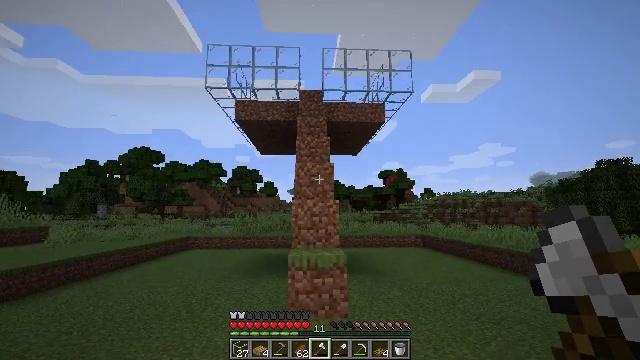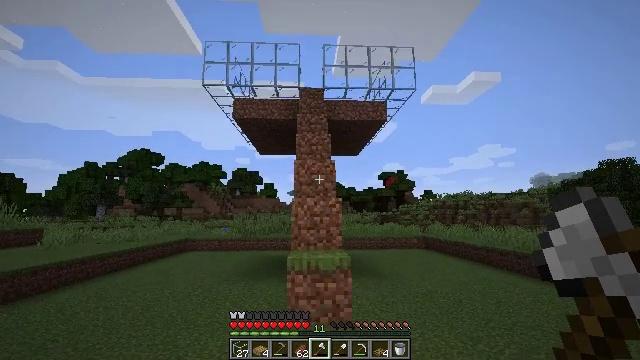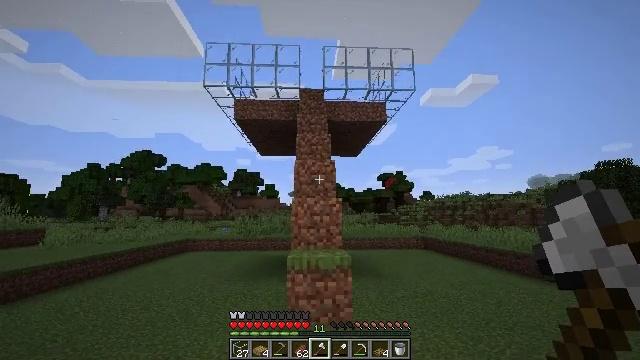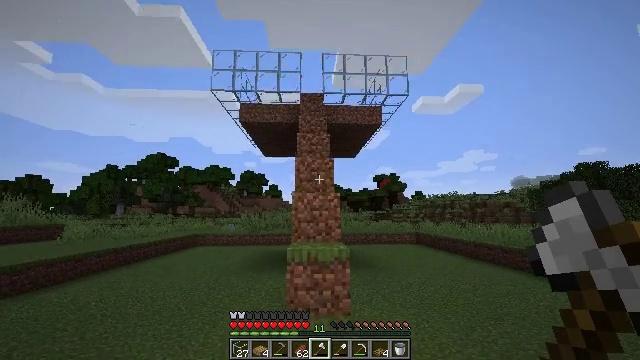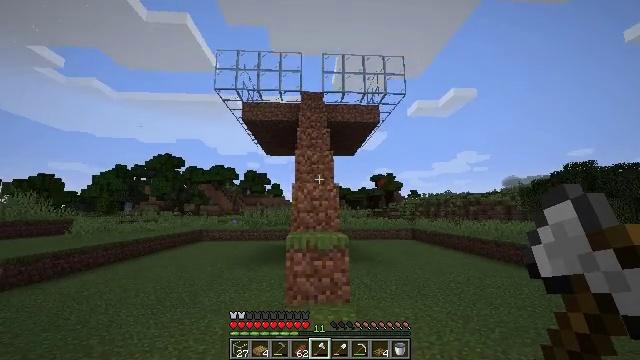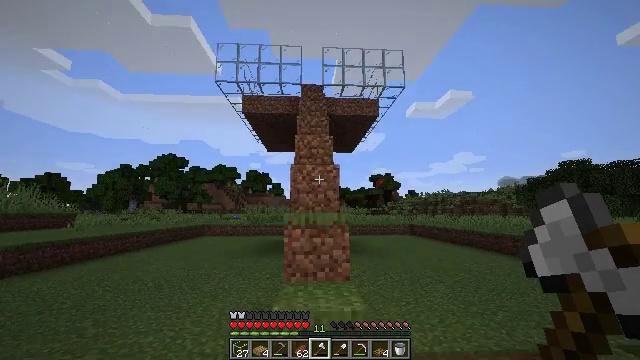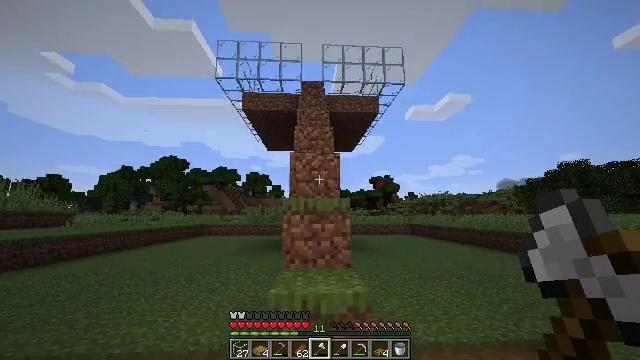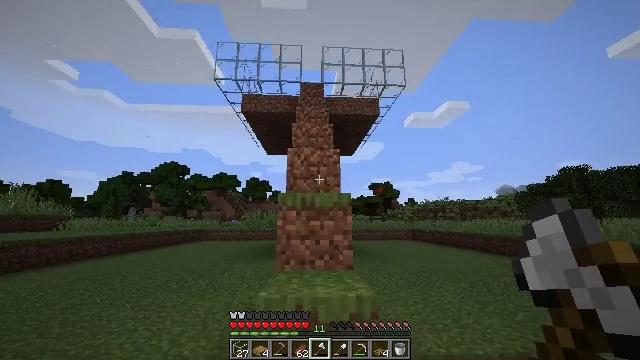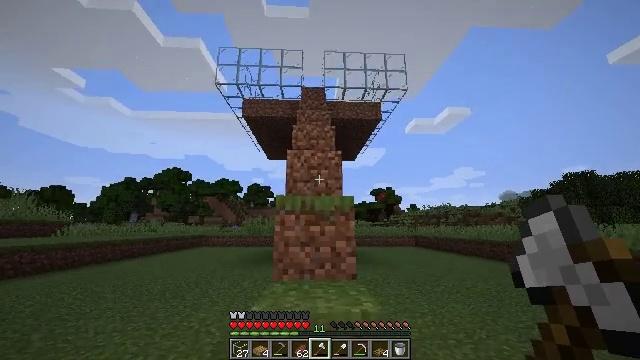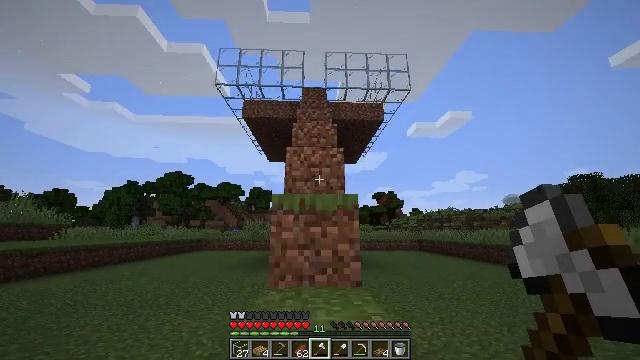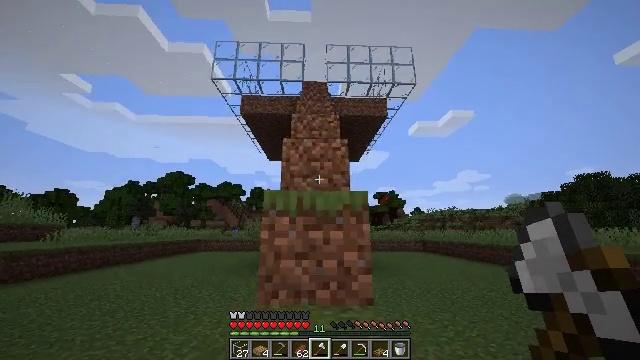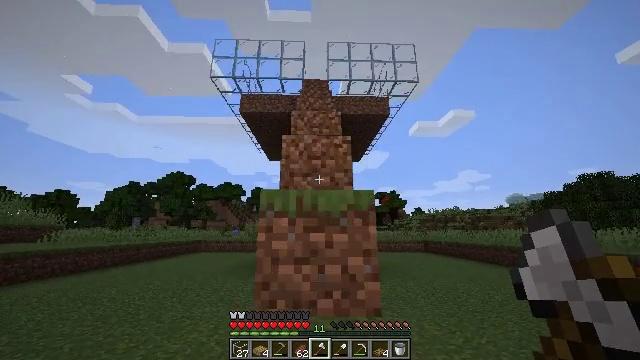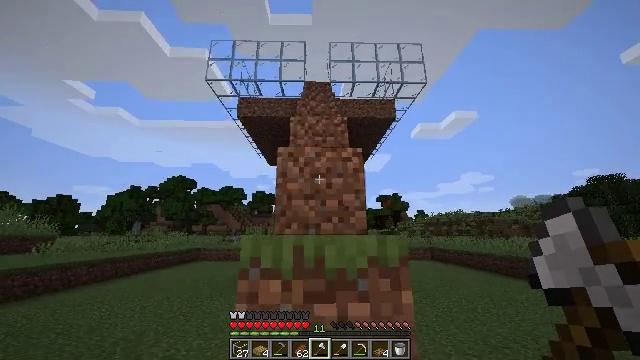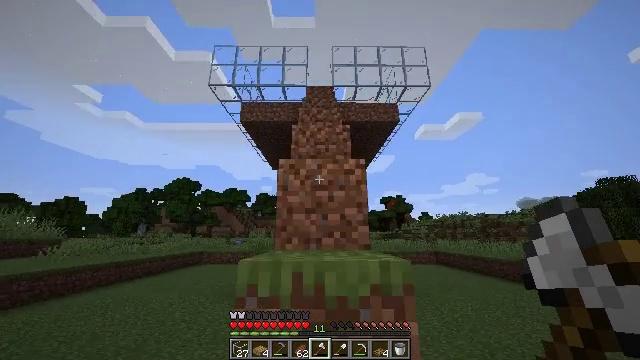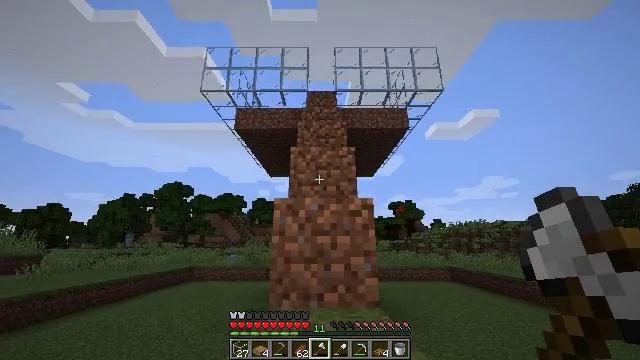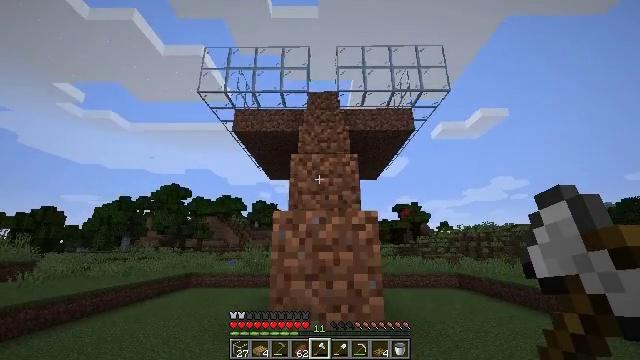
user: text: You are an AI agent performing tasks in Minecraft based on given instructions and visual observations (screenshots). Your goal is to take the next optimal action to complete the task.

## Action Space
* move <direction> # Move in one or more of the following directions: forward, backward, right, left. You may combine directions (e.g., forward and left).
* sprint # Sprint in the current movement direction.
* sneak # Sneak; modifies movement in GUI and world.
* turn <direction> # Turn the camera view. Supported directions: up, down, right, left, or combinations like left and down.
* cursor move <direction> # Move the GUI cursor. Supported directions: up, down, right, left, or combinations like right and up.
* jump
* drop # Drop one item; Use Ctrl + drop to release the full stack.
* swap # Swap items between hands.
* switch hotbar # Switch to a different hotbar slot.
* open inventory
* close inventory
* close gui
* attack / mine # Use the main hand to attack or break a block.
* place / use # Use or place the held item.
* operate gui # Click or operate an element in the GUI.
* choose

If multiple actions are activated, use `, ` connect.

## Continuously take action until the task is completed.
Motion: motion action
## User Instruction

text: Retrieve carrots by attacking the plant.
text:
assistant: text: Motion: move forward, sprint
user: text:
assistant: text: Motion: move forward, sprint
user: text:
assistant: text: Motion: move forward, sprint
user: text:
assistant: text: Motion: move forward, sprint
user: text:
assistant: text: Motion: move forward, sprint
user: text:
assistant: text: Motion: move forward
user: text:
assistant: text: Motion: move forward, sprint, turn up
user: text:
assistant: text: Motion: move forward, sprint, turn up
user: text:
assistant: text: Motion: move forward, sprint
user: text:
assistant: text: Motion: move forward, sprint
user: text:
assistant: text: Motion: move forward, sprint
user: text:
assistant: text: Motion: move forward, sprint, jump
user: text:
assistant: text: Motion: move forward, sprint, jump
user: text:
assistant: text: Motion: move forward, jump
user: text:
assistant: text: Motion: move forward, jump
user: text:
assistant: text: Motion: move forward, jump
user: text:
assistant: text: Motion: move forward, jump
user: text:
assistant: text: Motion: move forward, jump
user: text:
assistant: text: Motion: move forward, sprint, jump
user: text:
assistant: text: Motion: move forward, sprint, jump
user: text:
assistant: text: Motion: move forward, sprint, jump
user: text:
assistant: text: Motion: move forward, sprint, jump
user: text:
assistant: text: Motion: move forward, jump
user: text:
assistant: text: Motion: move forward, jump
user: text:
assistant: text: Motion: move forward, sprint, jump
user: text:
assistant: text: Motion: move forward, sprint, jump
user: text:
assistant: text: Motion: move forward, sprint, jump
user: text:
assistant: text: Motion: move forward, sprint, jump
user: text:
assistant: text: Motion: move forward, sprint, jump
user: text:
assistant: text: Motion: move forward, jump